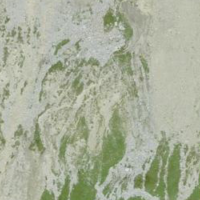
EUNIS habitat code: 48
Species observed at this site:
Bartsia alpina